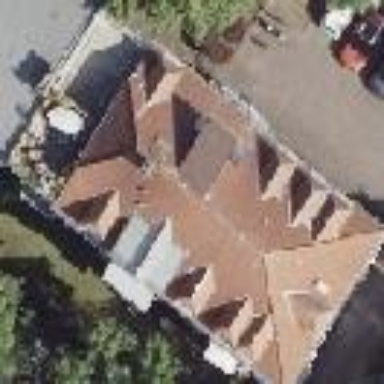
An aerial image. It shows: Apartment building with hipped roof.